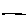
Label: line